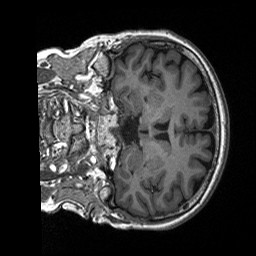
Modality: T1w
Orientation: coronal
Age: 62
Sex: female
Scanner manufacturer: siemens
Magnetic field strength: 3 T
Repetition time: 2.4 s
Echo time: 0.00226 s